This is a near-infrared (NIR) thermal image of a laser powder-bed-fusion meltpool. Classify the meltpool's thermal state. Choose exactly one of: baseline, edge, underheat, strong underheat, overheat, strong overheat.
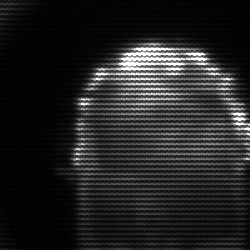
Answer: baseline